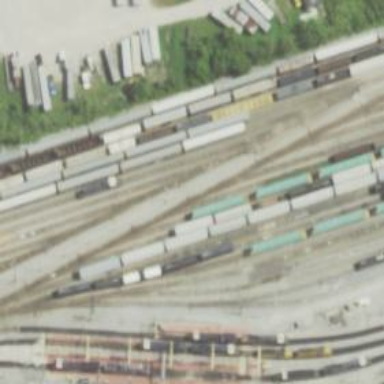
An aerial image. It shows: Railway siding for service.